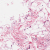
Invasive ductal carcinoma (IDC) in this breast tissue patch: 0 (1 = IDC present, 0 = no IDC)